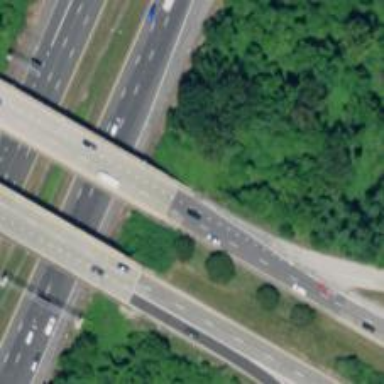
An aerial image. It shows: This image shows trunk highway that functions as expressway.